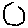
Label: hexagon